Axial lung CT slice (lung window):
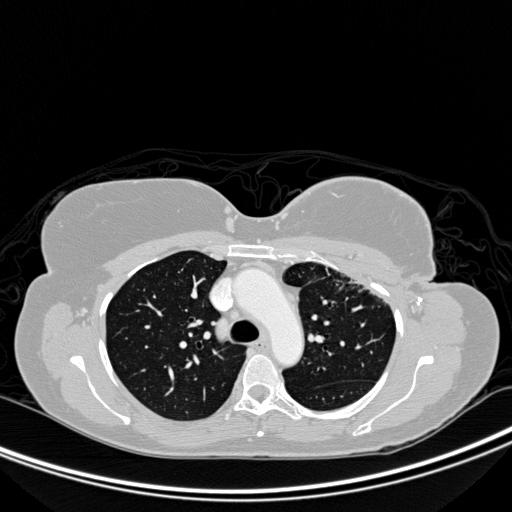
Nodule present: no